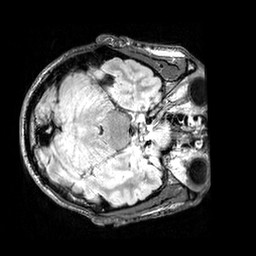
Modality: FLAIR
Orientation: axial
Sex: male
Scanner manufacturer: siemens
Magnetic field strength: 3 T
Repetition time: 5 s
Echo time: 0.395 s